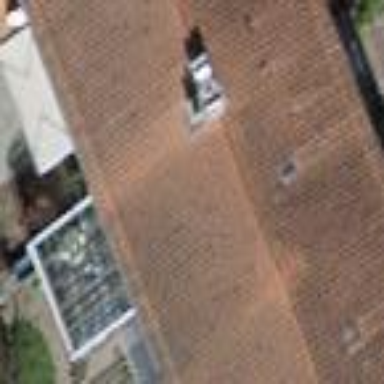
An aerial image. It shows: Building with tile roof.